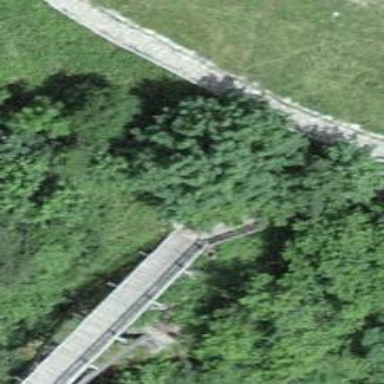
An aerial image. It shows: Path on arch bridge.